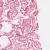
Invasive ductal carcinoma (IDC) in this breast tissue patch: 0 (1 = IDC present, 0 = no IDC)